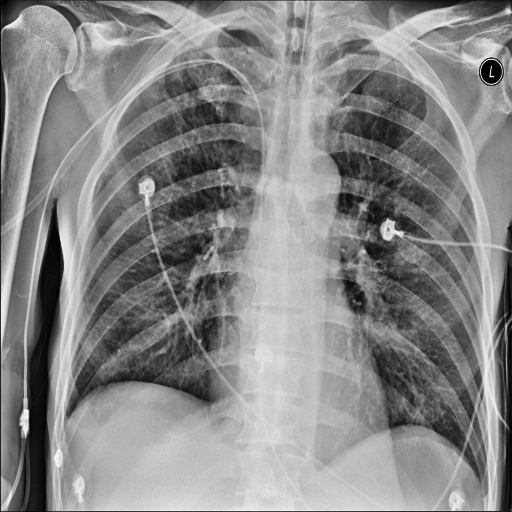
Finding: NORMAL